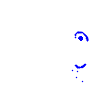
Particle: electron